Question: When I want to browse for assemblies I want to reference I got the following error (bottom left of the dialog) saying "Project does not have target frameworks specified"
What do I have to define it ?

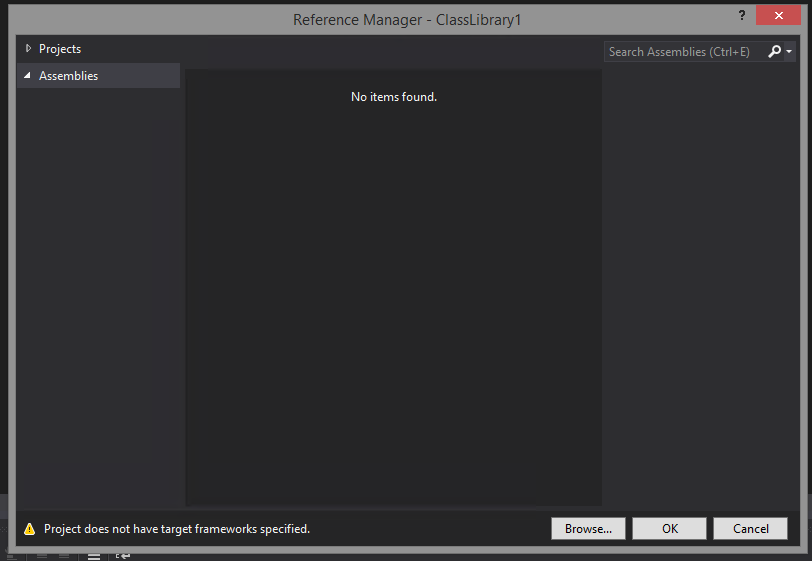
Answer: Short after posting i found the solution
I had to extend the project.json with the target framework like for dnx 4.5.1
'''
"frameworks": {
"dotnet": { },
"dnx451": { } }
'''